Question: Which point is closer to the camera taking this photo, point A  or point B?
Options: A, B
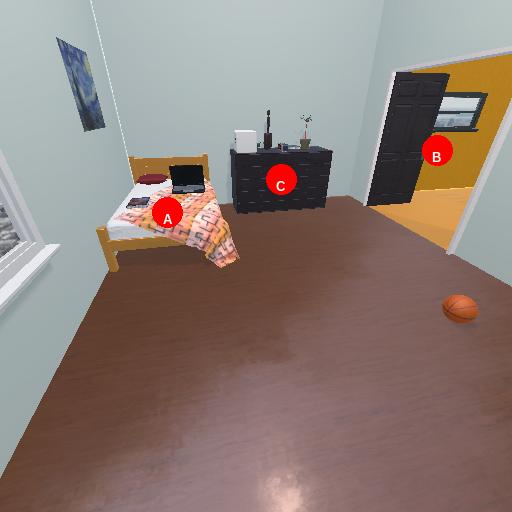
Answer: A